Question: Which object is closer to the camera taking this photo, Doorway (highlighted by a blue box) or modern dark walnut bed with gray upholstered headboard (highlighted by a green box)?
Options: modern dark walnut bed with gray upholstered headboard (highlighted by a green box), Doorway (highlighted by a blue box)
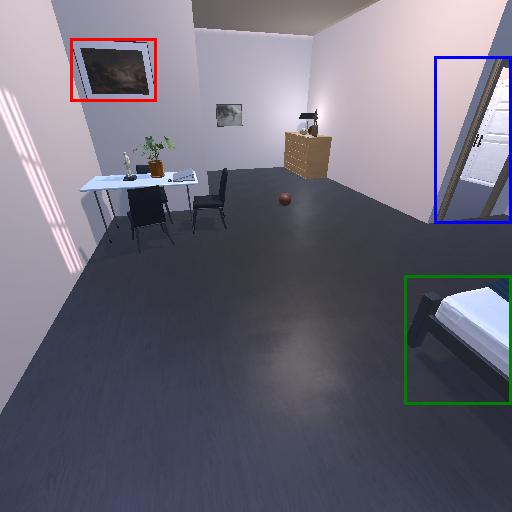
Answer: modern dark walnut bed with gray upholstered headboard (highlighted by a green box)